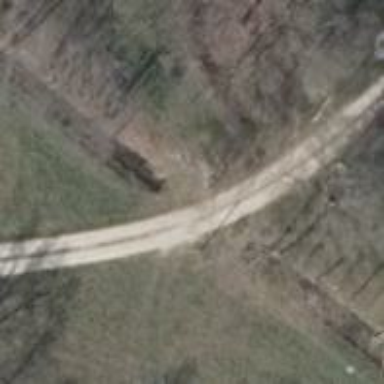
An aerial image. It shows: Driveway made of ground surface.